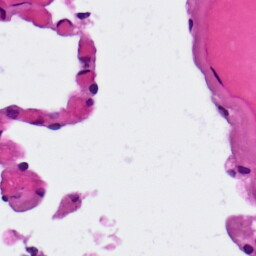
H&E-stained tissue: Lung